Question: Hello all I am having trouble uploading my blackberry alx file to the blackberry.
I can locate the alx file as you can see here

When I click the plus sign it says "pending install". After that I click apply however the alx file cannot be located on the device whatsoever. I also get no error messages or anything. Can someone tell me why this might be?
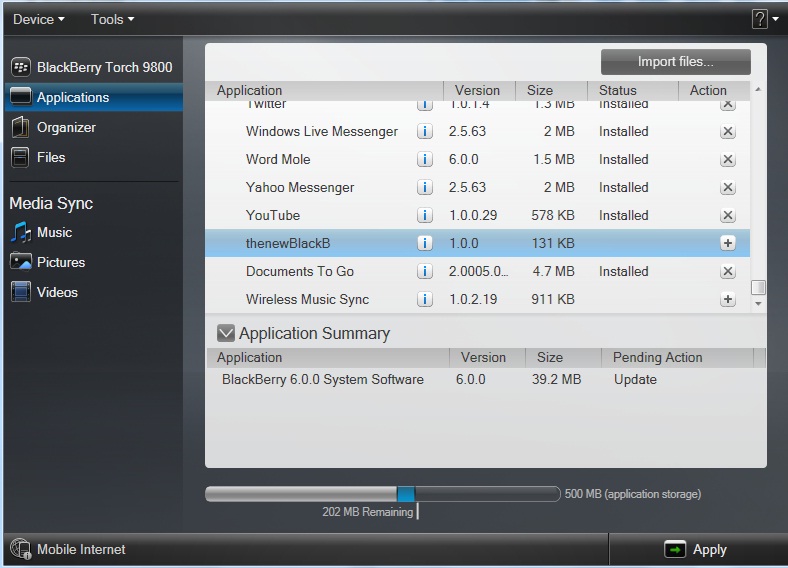
Answer: I think your alx files are not signed. you want to use your application in device the signature is required. thanks.